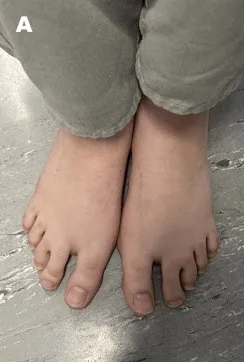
Increased interdigital space between the first and second toes in the patient.
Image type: medical_photograph (skin_photograph)